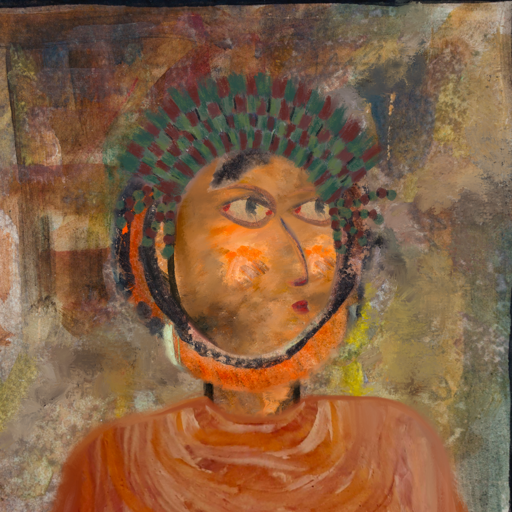
Background: Mosgoul, Head And Neck Side: Gypsy_Queen, Face Side: GypsyMother, Bust: Pious_Lady, Hair Side: Childish, Head Accessory: After_Raid_Crown, Second Necklace: Blank, Necklace: Blank, Baby: Blank